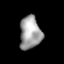
Tissue: lung
Cell type: Epithelial cells
Senescence score: 0.1599
Nuclear area (px): 681
Mean DAPI intensity: 162.053